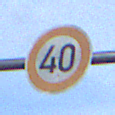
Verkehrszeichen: Geschwindigkeit40
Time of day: MorningAfternoon
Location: Outdoor (Nature)
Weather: PartlyCloudy
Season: NotSpecified
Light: Natural